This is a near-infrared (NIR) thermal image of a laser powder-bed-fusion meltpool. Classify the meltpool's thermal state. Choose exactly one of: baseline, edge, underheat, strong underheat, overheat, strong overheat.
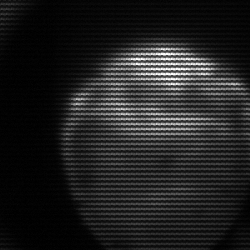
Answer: edge